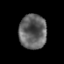
Tissue: prostate
Cell type: T cells
Senescence score: 0.3383
Nuclear area (px): 924
Mean DAPI intensity: 99.429